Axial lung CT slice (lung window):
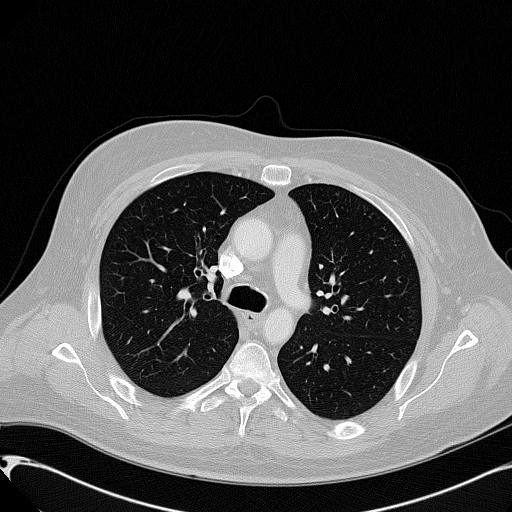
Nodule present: no